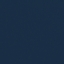
Land use / land cover class: SeaLake